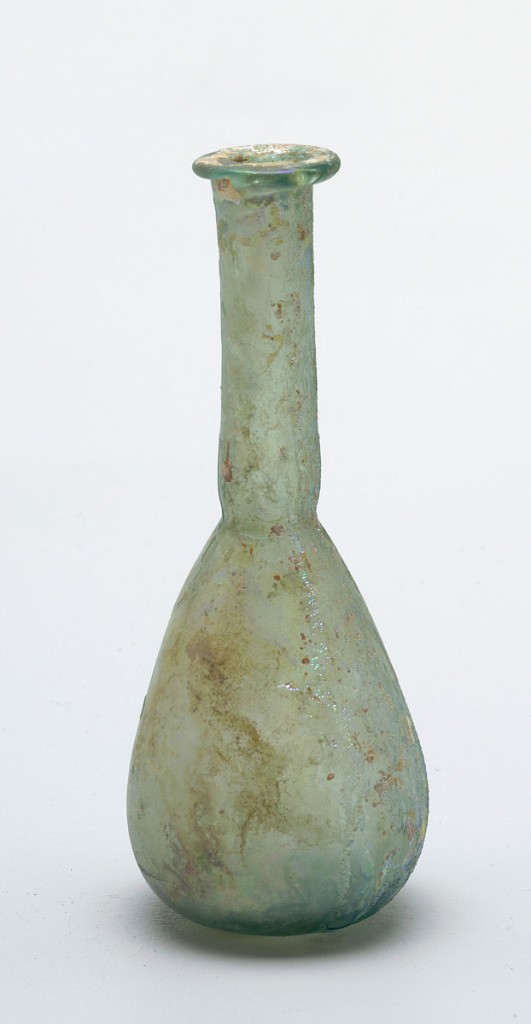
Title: Flask
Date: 1st–4th century
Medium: glass
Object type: flask
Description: Pyriform body with tall neck slightly pinched at base; circular mouth with lip; yellow-green with iridescent surface.